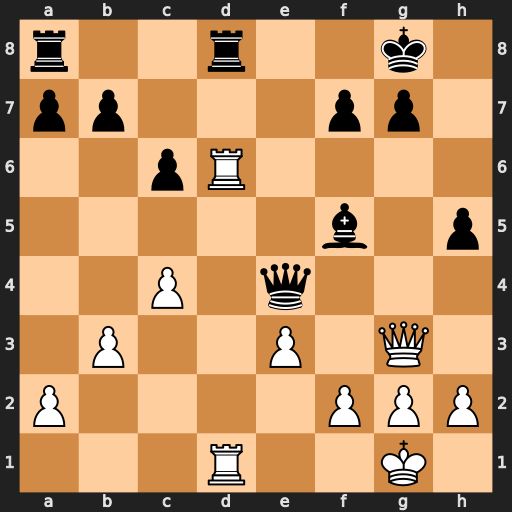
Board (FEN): r2r2k1/pp3pp1/2pR4/5b1p/2P1q3/1P2P1Q1/P4PPP/3R2K1
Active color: w
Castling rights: -
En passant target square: -
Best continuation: Rxd8+ Rxd8 Rxd8+